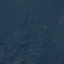
Label: Forest